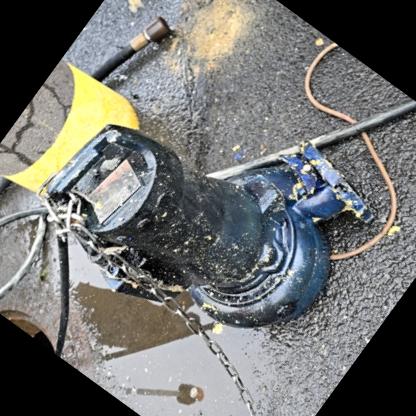
Klasa: inne